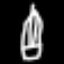
Label: pencil